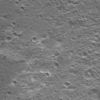
Label: not_dusty